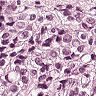
Metastatic tissue present: yes